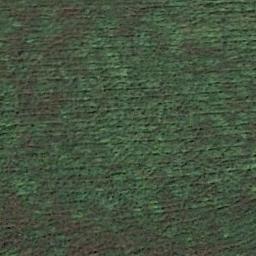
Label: meadow